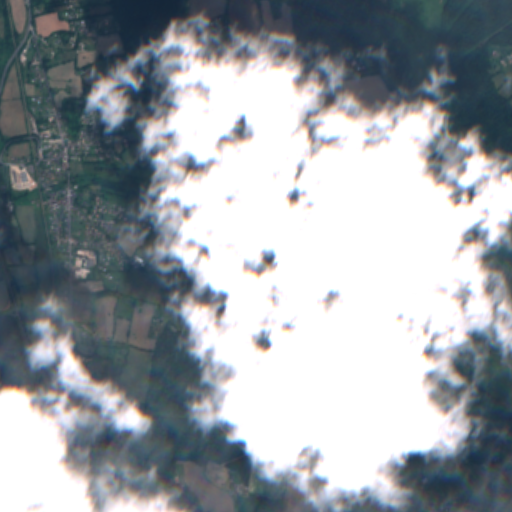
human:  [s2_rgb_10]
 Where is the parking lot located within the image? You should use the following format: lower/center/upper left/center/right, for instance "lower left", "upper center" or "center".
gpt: The parking lot is located in the upper left of the image.
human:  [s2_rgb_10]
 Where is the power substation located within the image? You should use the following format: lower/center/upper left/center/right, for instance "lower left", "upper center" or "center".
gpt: The power substation is located in the lower left of the image.
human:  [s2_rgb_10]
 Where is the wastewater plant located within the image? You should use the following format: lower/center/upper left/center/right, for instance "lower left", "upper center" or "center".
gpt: The wastewater plant is located in the center left of the image.
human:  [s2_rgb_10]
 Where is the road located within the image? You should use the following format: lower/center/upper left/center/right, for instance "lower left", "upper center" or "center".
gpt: There is no road in the image.